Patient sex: M
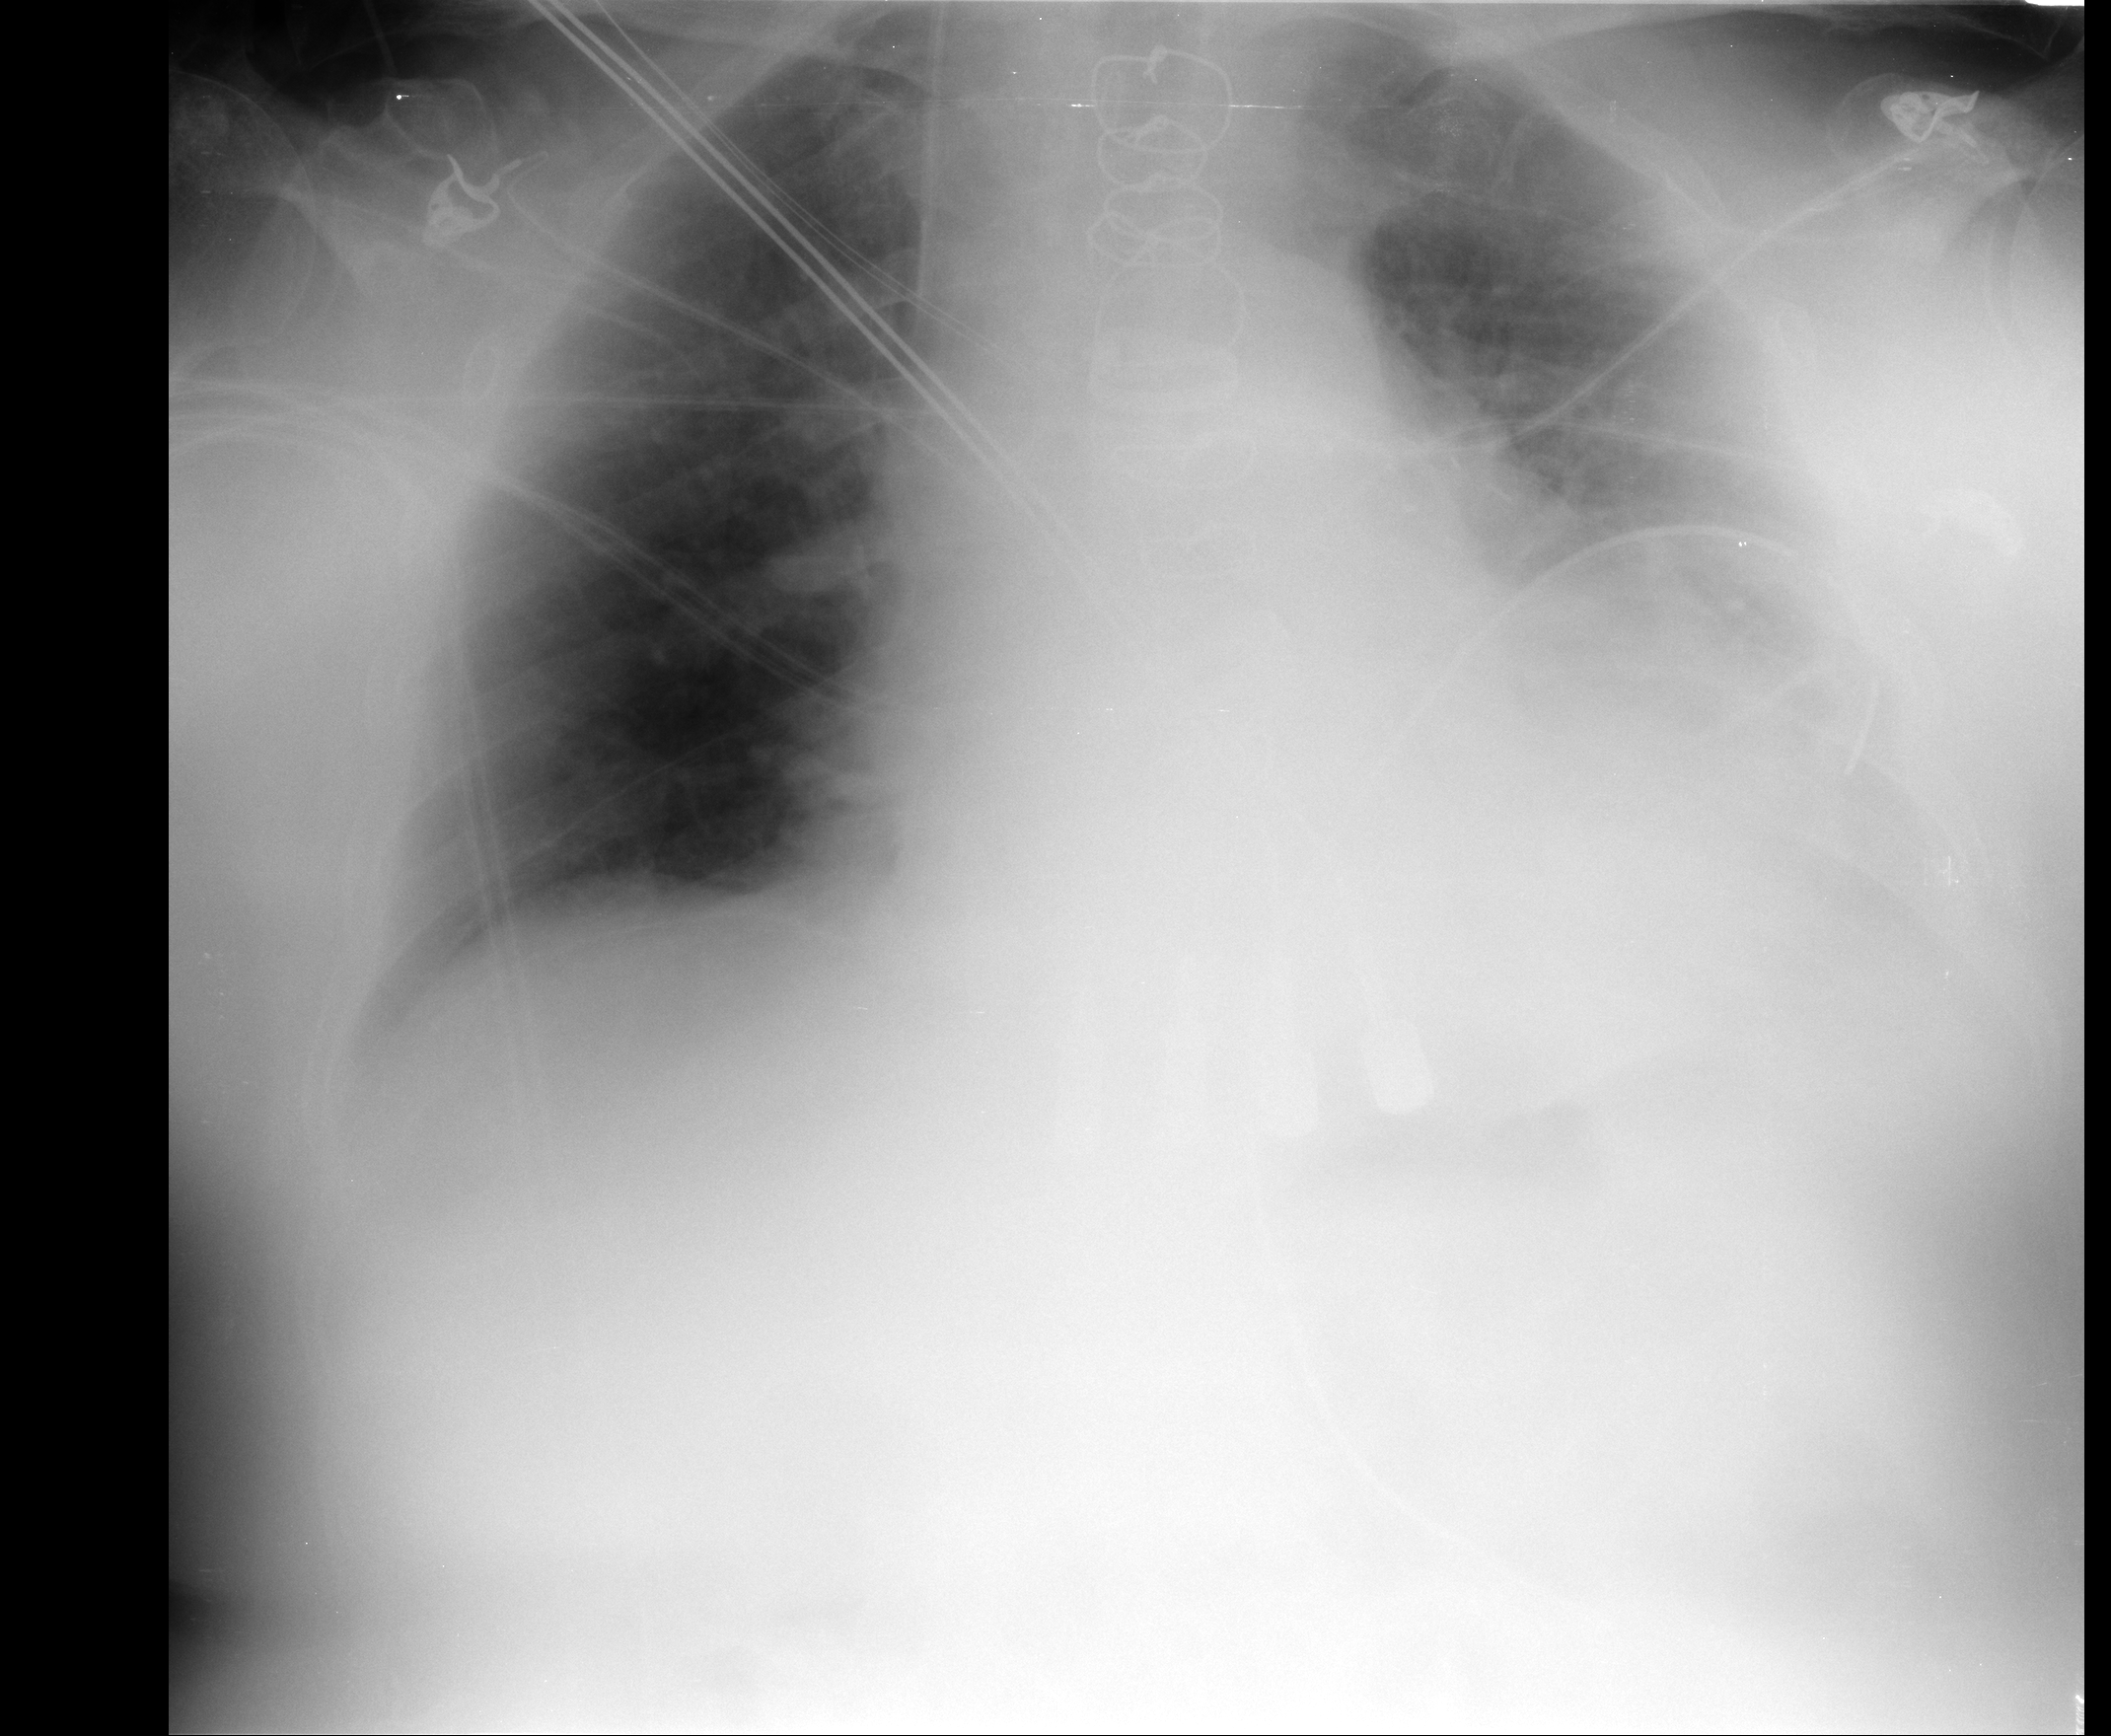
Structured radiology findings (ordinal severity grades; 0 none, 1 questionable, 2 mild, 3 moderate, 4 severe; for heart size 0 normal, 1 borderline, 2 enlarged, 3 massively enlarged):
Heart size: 2
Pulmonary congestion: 2
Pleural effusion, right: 0
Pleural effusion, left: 2
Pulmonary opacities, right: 0
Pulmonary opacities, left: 0
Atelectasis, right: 2
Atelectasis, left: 2